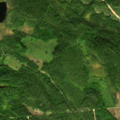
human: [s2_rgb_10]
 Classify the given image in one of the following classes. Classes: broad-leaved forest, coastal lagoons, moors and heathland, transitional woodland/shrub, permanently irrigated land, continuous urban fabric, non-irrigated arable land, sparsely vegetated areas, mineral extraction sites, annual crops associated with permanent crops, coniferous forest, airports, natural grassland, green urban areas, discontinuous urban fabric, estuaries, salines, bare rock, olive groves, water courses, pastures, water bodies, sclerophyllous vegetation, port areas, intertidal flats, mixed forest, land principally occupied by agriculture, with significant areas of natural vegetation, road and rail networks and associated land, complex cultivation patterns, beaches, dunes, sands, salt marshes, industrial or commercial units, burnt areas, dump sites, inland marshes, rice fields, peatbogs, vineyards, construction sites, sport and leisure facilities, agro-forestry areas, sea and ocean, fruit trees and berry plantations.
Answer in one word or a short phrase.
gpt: coniferous forest, mixed forest